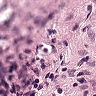
Metastatic tissue present: no